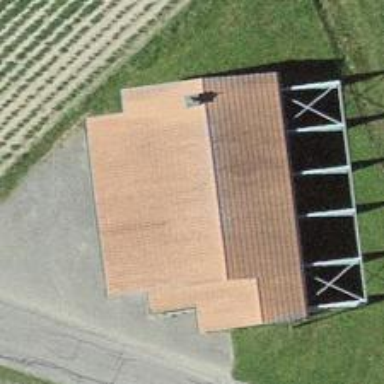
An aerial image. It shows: Shooting sport area.